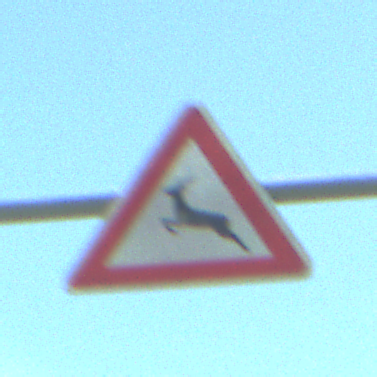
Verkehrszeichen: WildwechselRechts
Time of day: MorningAfternoon
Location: Outdoor (Nature)
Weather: Clear
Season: NotSpecified
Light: Natural